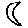
Label: moon